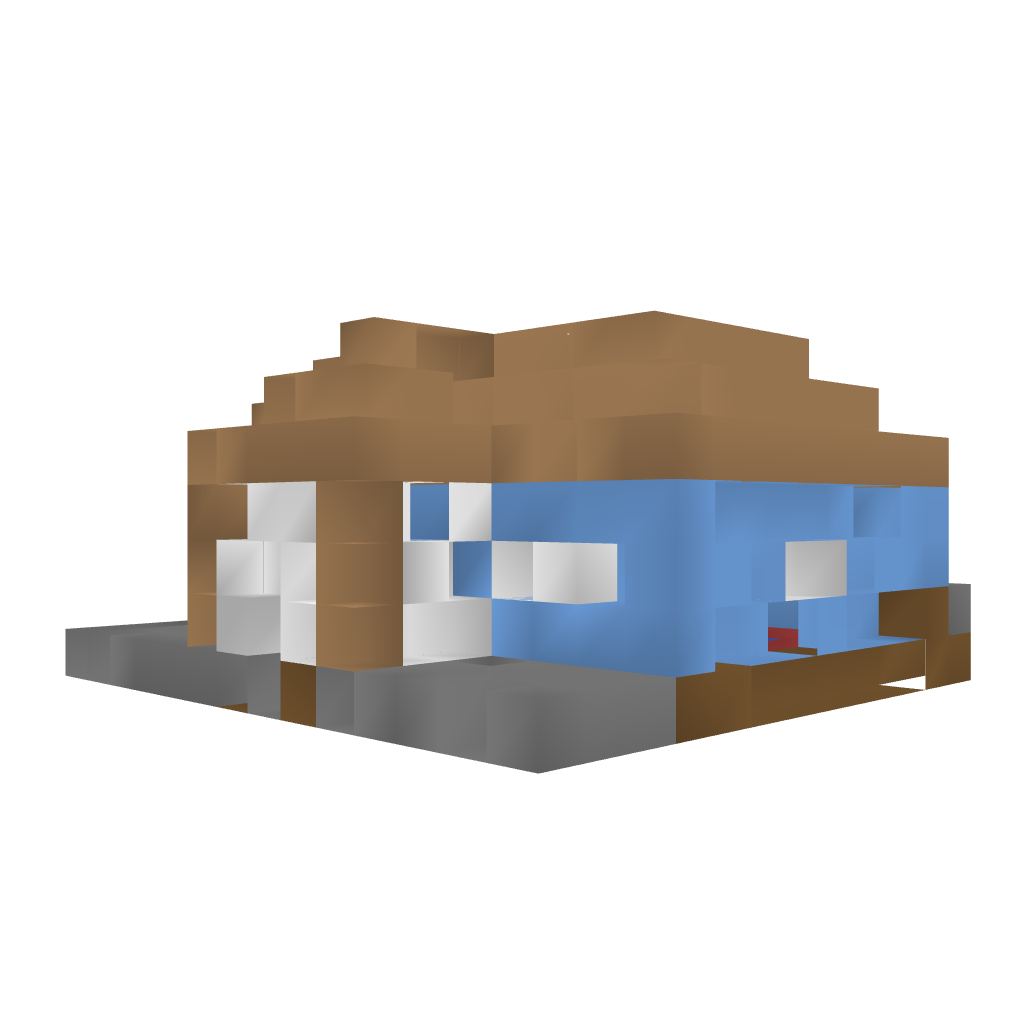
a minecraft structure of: Kleine Hütte good quality